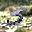
Label: 5